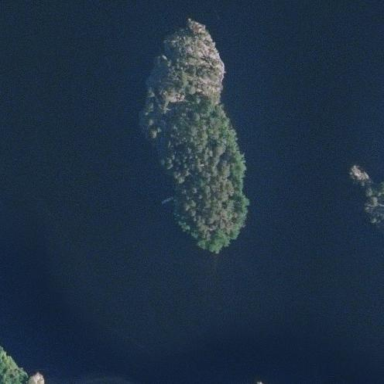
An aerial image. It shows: Islet.